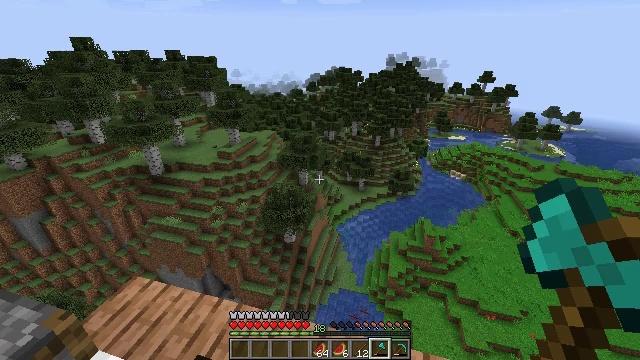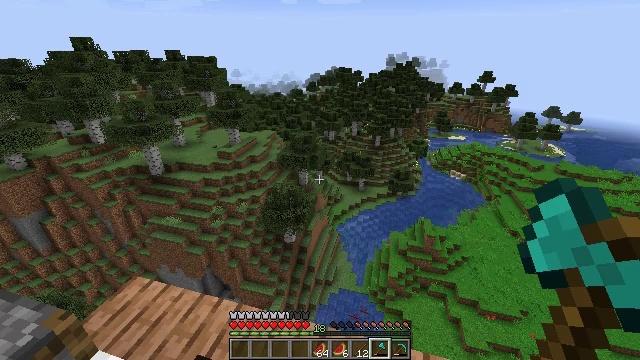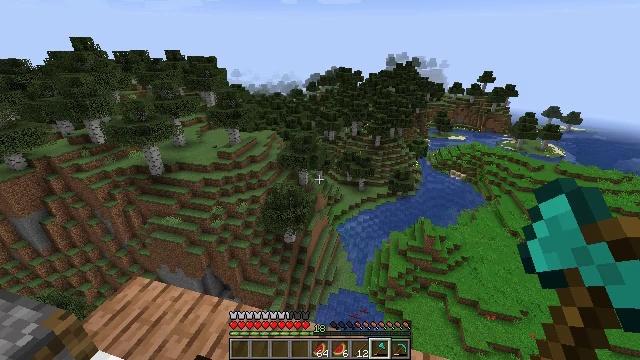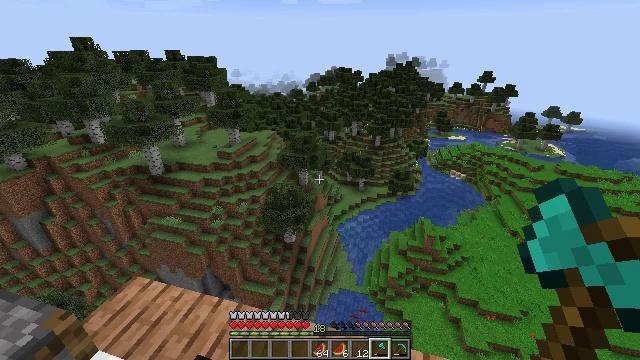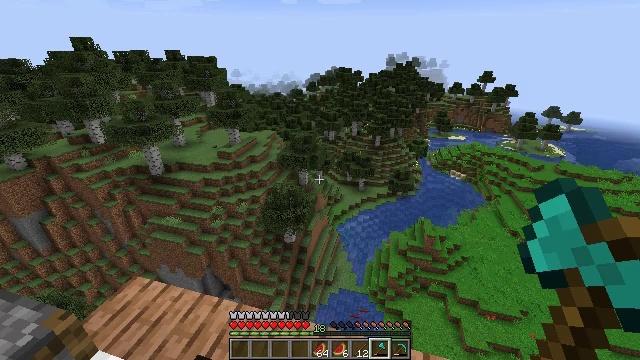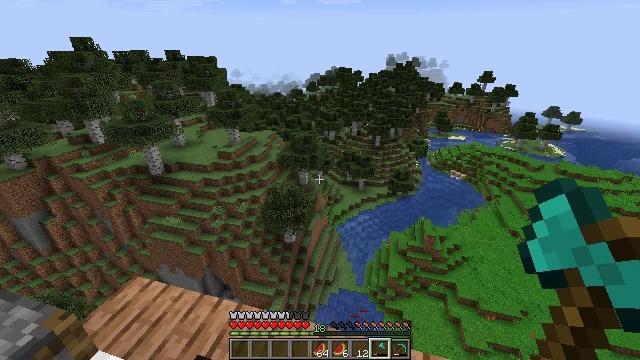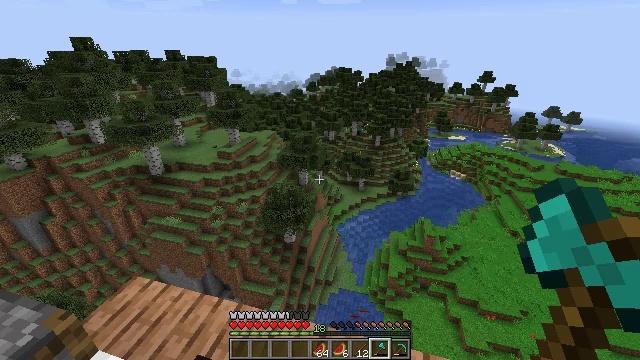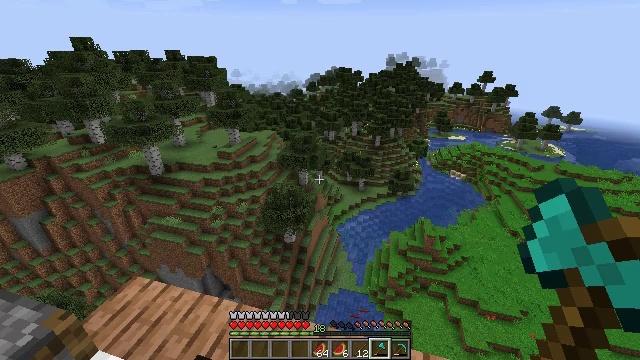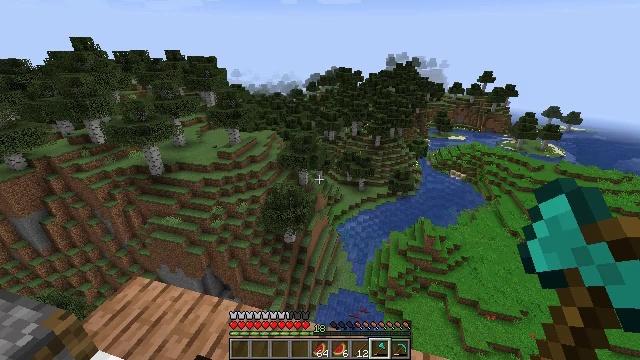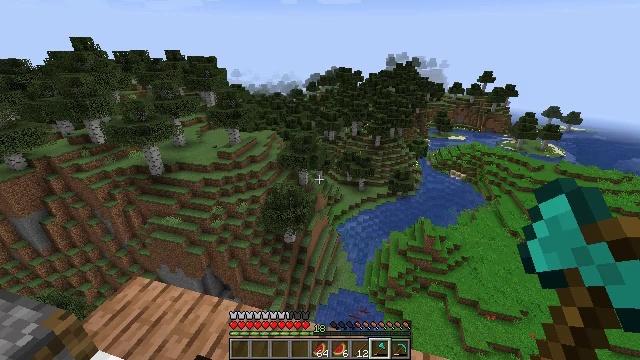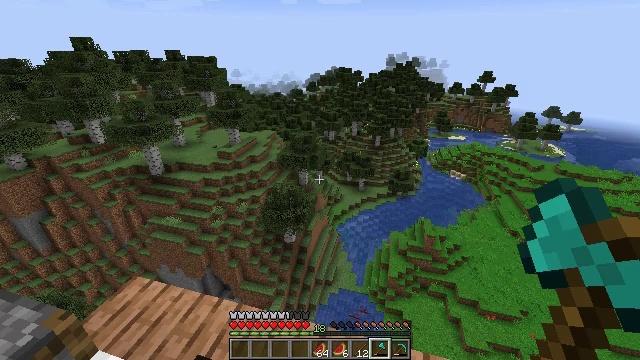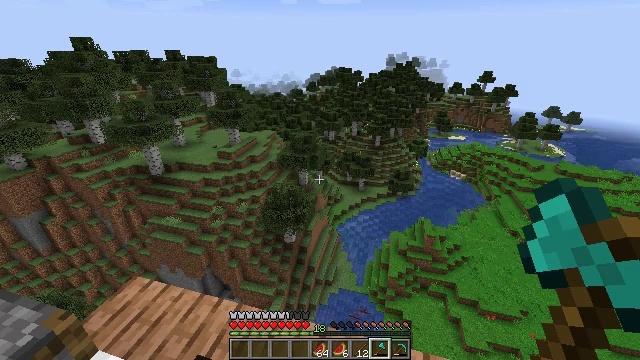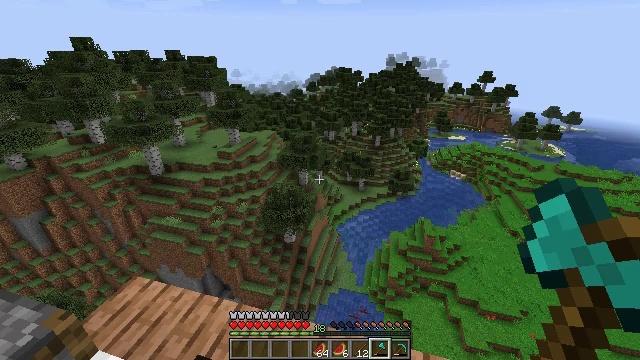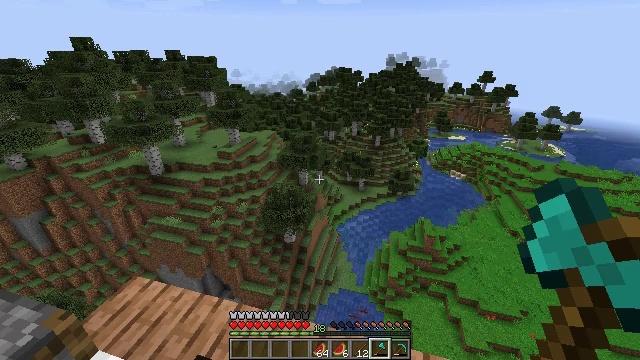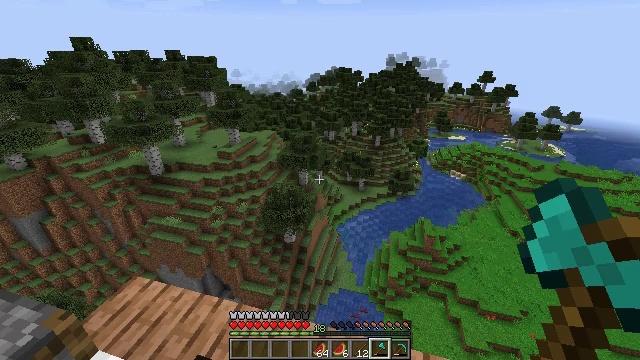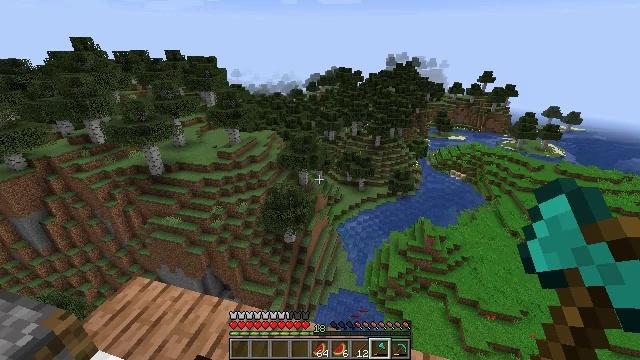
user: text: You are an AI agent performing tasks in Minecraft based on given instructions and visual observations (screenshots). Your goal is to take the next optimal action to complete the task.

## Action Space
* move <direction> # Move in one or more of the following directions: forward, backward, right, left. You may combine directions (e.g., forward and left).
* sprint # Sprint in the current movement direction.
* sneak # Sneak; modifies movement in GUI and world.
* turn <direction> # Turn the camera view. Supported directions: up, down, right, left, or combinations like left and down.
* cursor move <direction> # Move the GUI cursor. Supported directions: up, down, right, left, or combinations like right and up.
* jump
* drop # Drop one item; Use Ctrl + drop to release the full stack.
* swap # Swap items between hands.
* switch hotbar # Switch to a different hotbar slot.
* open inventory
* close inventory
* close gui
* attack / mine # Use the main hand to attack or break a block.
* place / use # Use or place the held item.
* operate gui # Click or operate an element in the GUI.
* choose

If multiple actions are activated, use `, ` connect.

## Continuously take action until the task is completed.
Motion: motion action
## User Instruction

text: Use the furnace to make cooked salmon.
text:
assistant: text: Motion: no_op
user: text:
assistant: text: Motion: no_op
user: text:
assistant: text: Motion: no_op
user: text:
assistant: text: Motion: no_op
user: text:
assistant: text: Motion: no_op
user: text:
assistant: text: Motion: no_op
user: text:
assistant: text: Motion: no_op
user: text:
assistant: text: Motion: no_op
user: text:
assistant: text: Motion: no_op
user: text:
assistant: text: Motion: no_op
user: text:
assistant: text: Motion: no_op
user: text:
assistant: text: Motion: no_op
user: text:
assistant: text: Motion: no_op
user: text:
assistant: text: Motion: no_op
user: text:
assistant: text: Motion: no_op
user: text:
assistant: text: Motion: no_op
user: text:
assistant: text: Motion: no_op
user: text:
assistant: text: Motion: no_op
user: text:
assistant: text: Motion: no_op
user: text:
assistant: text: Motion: no_op
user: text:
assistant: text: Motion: no_op
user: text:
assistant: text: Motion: no_op
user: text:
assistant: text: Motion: no_op
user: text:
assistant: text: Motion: no_op
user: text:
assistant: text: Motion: no_op
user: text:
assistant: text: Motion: no_op
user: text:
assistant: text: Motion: no_op
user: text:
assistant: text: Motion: no_op
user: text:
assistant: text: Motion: no_op
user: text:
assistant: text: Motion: no_op